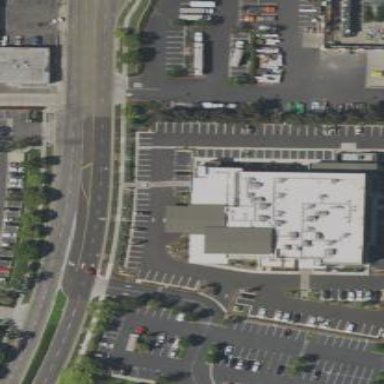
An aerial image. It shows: Office building.